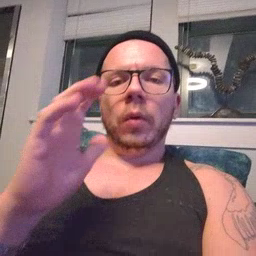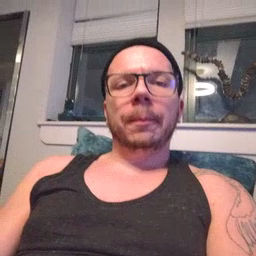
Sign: balloon